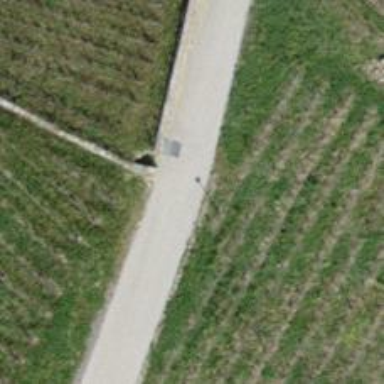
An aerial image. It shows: Agricultural vehicle on well-maintained grade1 track.